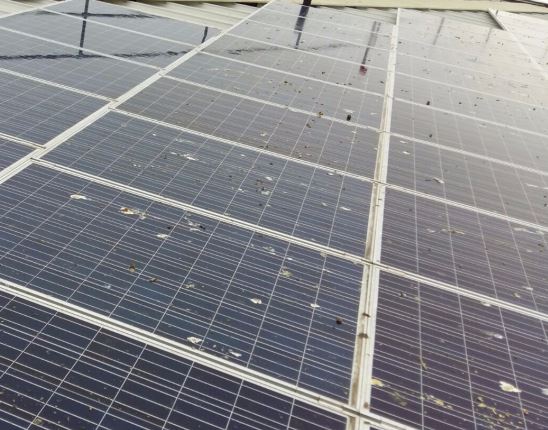
Label: Bird-drop